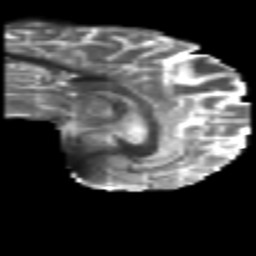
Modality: T2w
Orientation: sagittal
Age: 34
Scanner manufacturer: philips
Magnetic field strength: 3 T
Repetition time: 8.6 s
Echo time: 0.127 s